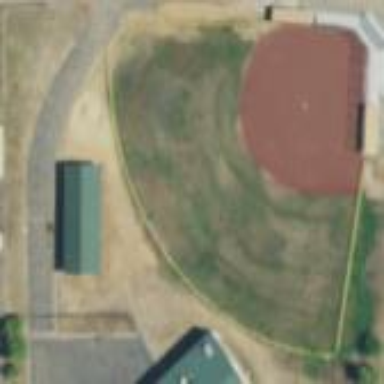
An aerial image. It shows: Baseball pitch for leisure land.